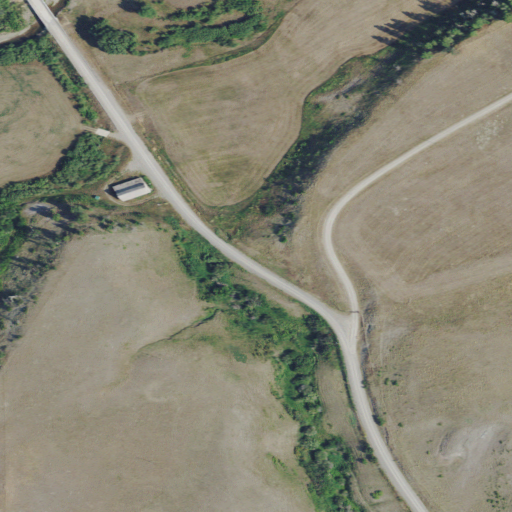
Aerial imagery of valley in Montana named Spring Gulch containing shrub, grassland, low intensity development, evergreen forest, cultivated crops, open development, and woody wetlands